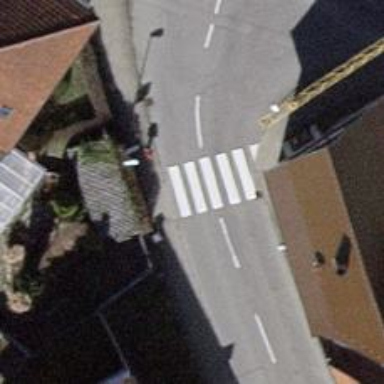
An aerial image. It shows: Marked crossing with zebra stripes on the road.